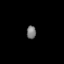
Tissue: prostate
Cell type: T cells
Senescence score: 0.2643
Nuclear area (px): 116
Mean DAPI intensity: 124.716